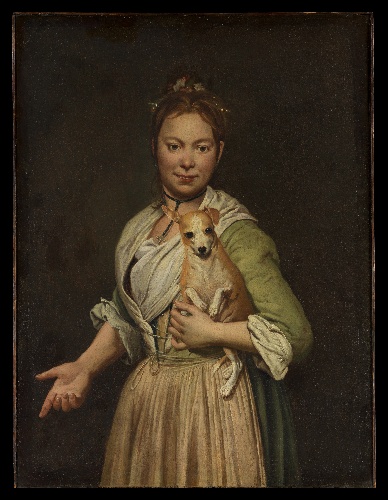
Title: A Woman with a Dog
Artist: Giacomo Ceruti
Artist bio: Italian, Milan 1698–1767 Milan
Date: 1740s
Object type: Painting
Classification: Paintings
Medium: Oil on canvas
Dimensions: 38 x 28 1/2 in. (96.5 x 72.4 cm)
Department: European Paintings
Credit line: Maria DeWitt Jesup Fund, 1930
Accession year: 1930
Repository: Metropolitan Museum of Art, New York, NY
Tags: Portraits|Women|Dogs